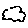
Label: cloud